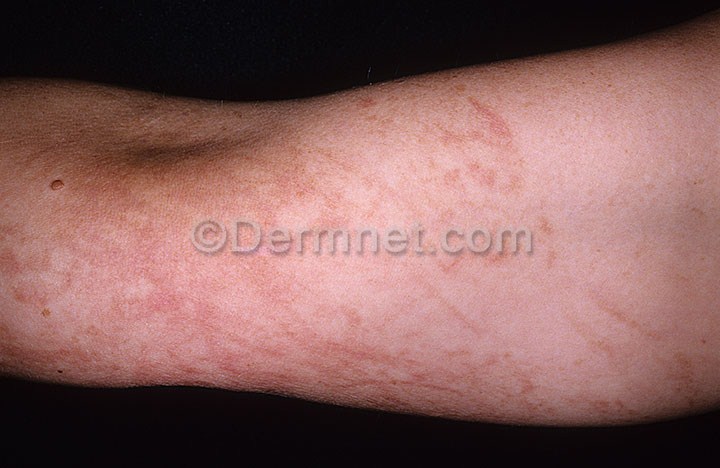
Disease: Light Diseases and Disorders of Pigmentation